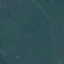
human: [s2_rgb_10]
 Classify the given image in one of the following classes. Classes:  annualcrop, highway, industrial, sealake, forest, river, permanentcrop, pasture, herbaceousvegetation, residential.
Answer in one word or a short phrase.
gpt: Pasture